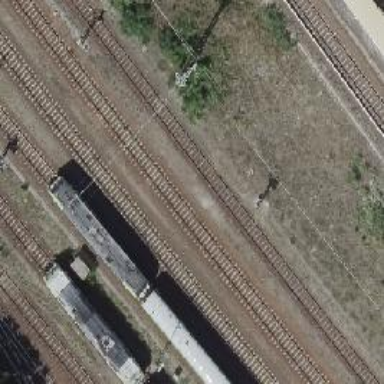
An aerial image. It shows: Railway signal.